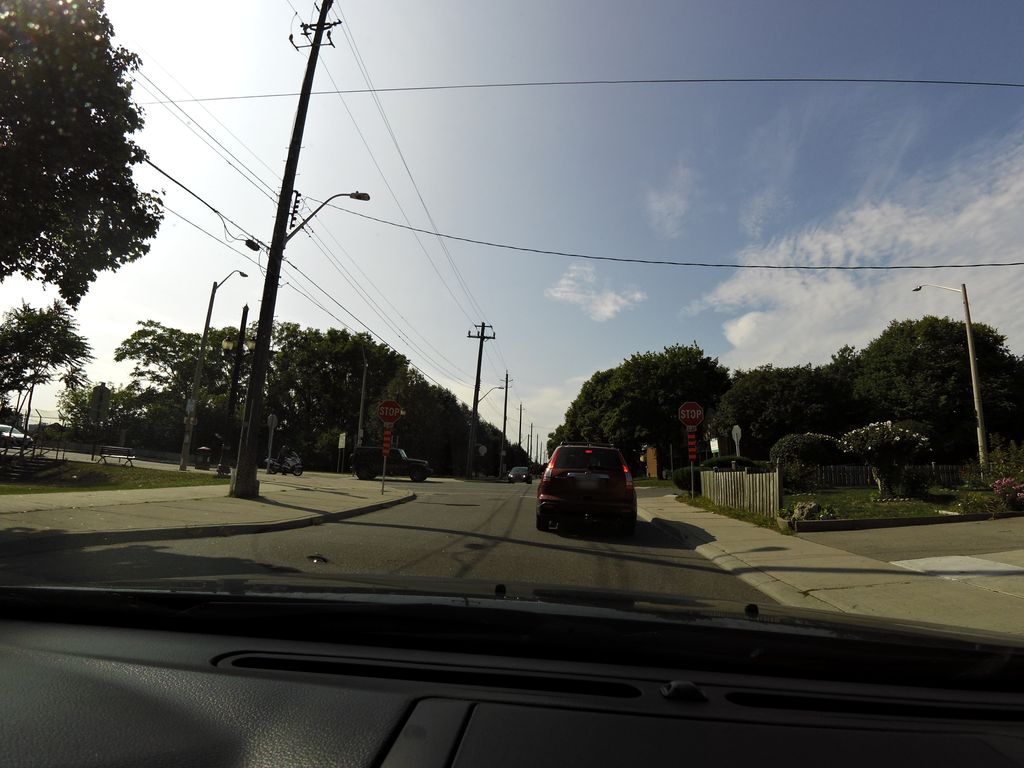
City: hamilton